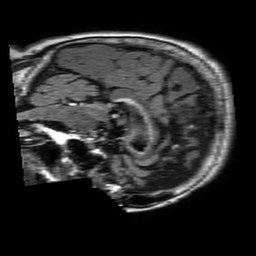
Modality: FLAIR
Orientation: sagittal
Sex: female
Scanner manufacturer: philips
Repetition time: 11 s
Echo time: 0.125 s